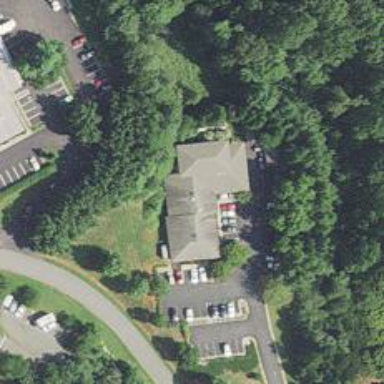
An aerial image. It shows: Healthcare clinic.